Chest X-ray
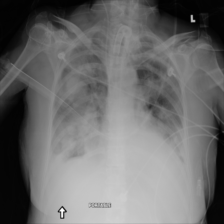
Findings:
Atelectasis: negative
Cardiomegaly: negative
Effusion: positive
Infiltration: negative
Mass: negative
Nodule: negative
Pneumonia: negative
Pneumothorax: negative
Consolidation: negative
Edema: negative
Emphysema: negative
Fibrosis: negative
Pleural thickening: negative
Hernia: negative